Question: I have a TabControl and am attempting to get the headers to look nice. I have the following XAML:
(In 'Resources.xaml':)
'''
<DataTemplate x:Key="ClosableTabItemTemplate">
<DockPanel LastChildFill="True" MinWidth="200" Height="20" HorizontalAlignment="Stretch" behaviors:MouseClickBehavior.ClickCommand="{Binding Path=CloseCommand}">
<Image Source="{Binding Path=Image}" Height="16" VerticalAlignment="Center" />
<Button Background="Transparent"
BorderBrush="Transparent"
Command="{Binding Path=CloseCommand}"
Content="X"
Cursor="Hand"
DockPanel.Dock="Right"
Focusable="False"
FontSize="9"
FontWeight="Bold"
Margin="3,0,0,0"
Padding="0"
VerticalAlignment="Center"
VerticalContentAlignment="Center"
Width="16" Height="16" />
<TextBlock Text="{Binding Path=Header}" DockPanel.Dock="Left" VerticalAlignment="Center" />
</DockPanel>
</DataTemplate>
'''
(In 'MainWindow.xaml':)
'''
<TabControl Grid.Column="1"
ItemsSource="{Binding Path=Tabs}"
ItemTemplate="{DynamicResource ClosableTabItemTemplate}" />
'''
Here is a visual example of my problem:

I like the actual width of the tabs for now, but the fact that my dockpanel for the header isn't filling up all the space is bothersome. Same thing happens if I use a 'Grid', too (presumably any container control).
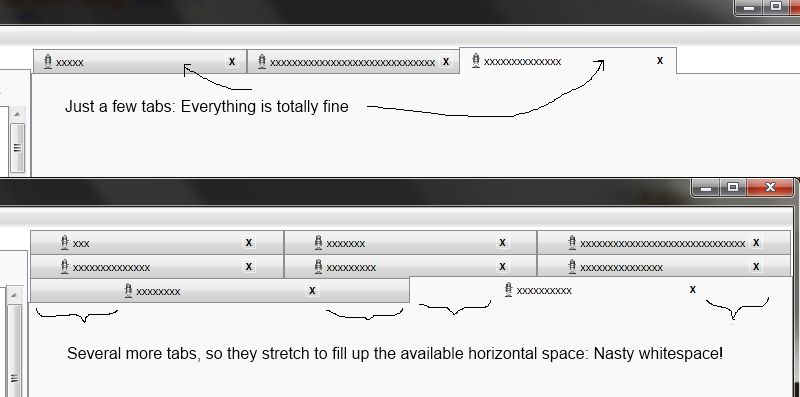
Answer: Try overwritting the 'ItemContainerStyle.Template' instead of the 'ContentTemplate'
I did something like this in the past, although I overwrote the entire 'TabControl' template so it's a bit hard to see what I was doing. My code looked like this:
'''
<ControlTemplate x:Key="CurvedTabItemTemplate" TargetType="{x:Type TabItem}">
<DockPanel Width="200">
<ContentPresenter x:Name="ContentSite" ContentSource="Header" RecognizesAccessKey="True" />
</DockPanel>
</ControlTemplate>
<Style x:Key="CurvedTabItemStyle" TargetType="{x:Type TabItem}">
<Setter Property="Template" Value="{StaticResource CurvedTabItemTemplate}" />
</Style>
<TabControl Grid.Column="1" ItemsSource="{Binding Path=Tabs}"
ContentTemplate="{DynamicResource ClosableTabItemTemplate}"
ItemContainerStyle="{DynamicResource CurvedTabItemStyle}" />
'''